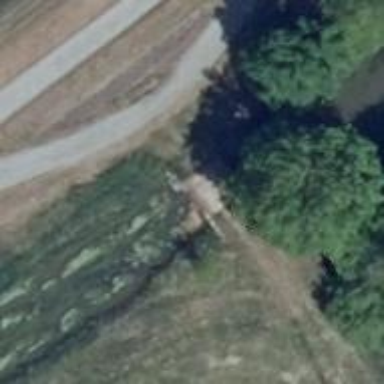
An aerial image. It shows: Grassy track road with grade 4 track type.